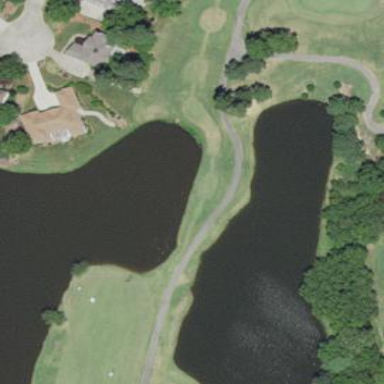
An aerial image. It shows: Water hazard on golf course.